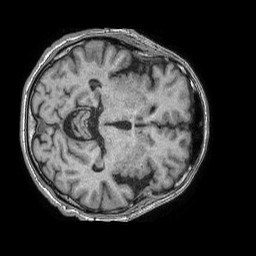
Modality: T1w
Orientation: axial
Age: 74
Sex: male
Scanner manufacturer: philips
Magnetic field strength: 1.5 T
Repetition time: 0.007592 s
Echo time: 0.003465 s